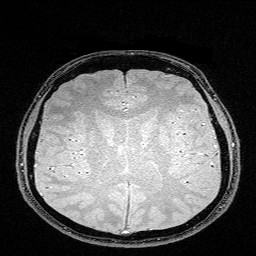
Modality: FLASH
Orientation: coronal
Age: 25
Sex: male